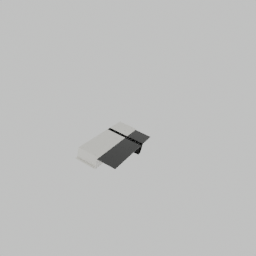
Label: furniture